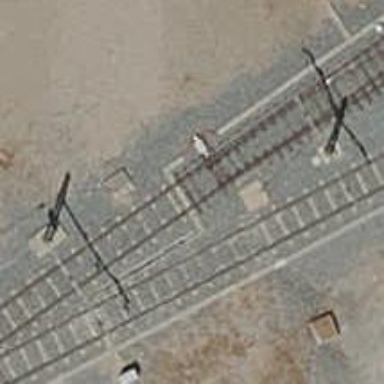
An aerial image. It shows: Railway switch.